Question: Here is my settings

But it shows error message like this
'''
Current value: http://master ip:50070/webhdfs/v1
Filesystem root '/' should be owned by 'hdfs'
'''
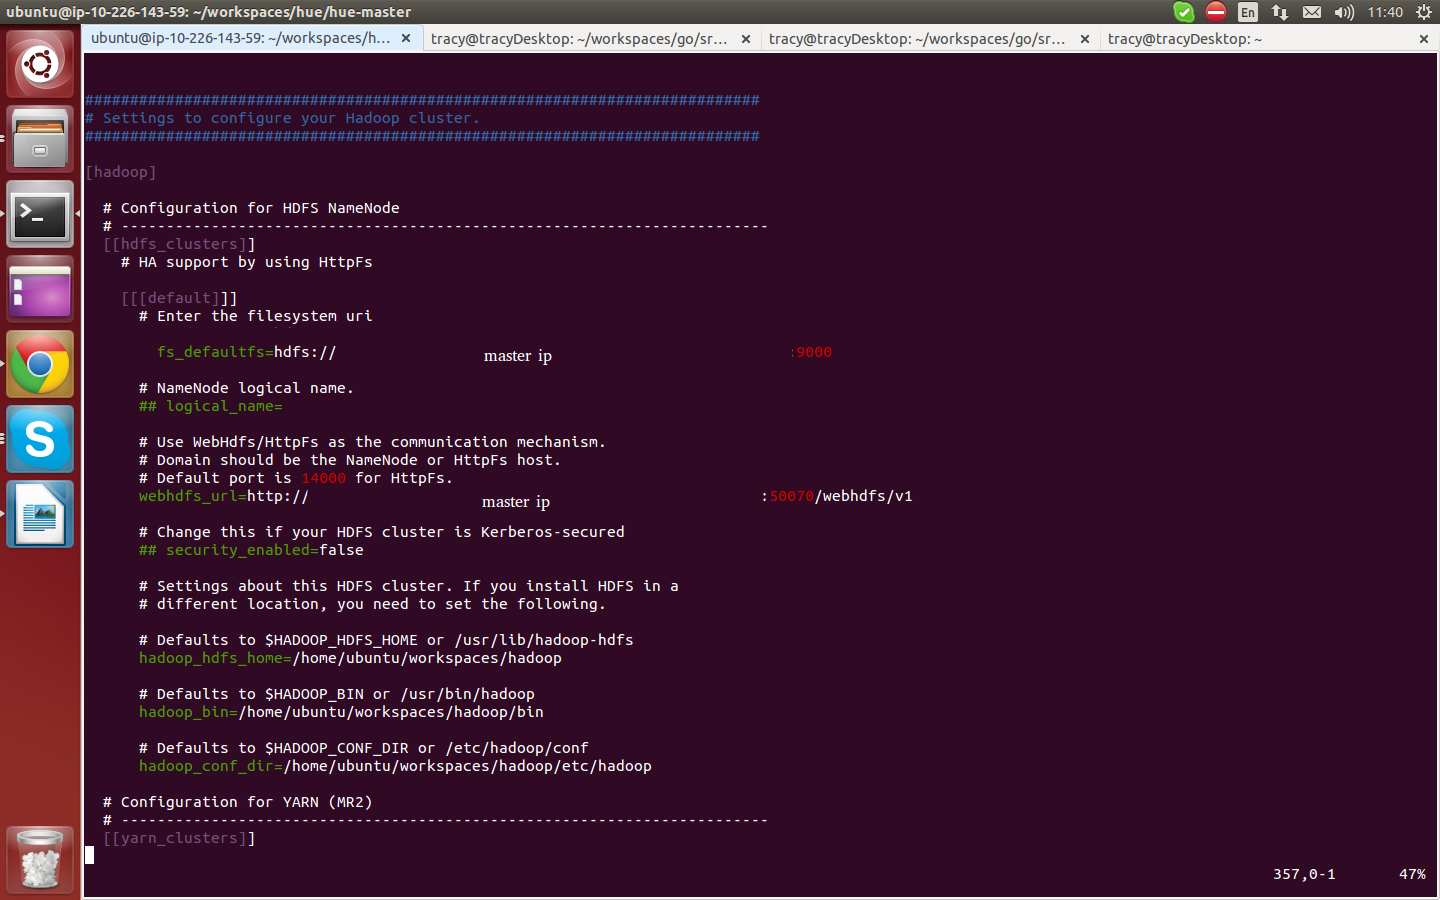
Answer: Changing the code is not good approach
You can change in config file in 'hue/desktop/conf/pseudo-distributed.ini'
under [desktop] section
'''
default_hdfs_superuser=hdfs
to
default_hdfs_superuser=hduser
'''